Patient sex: F
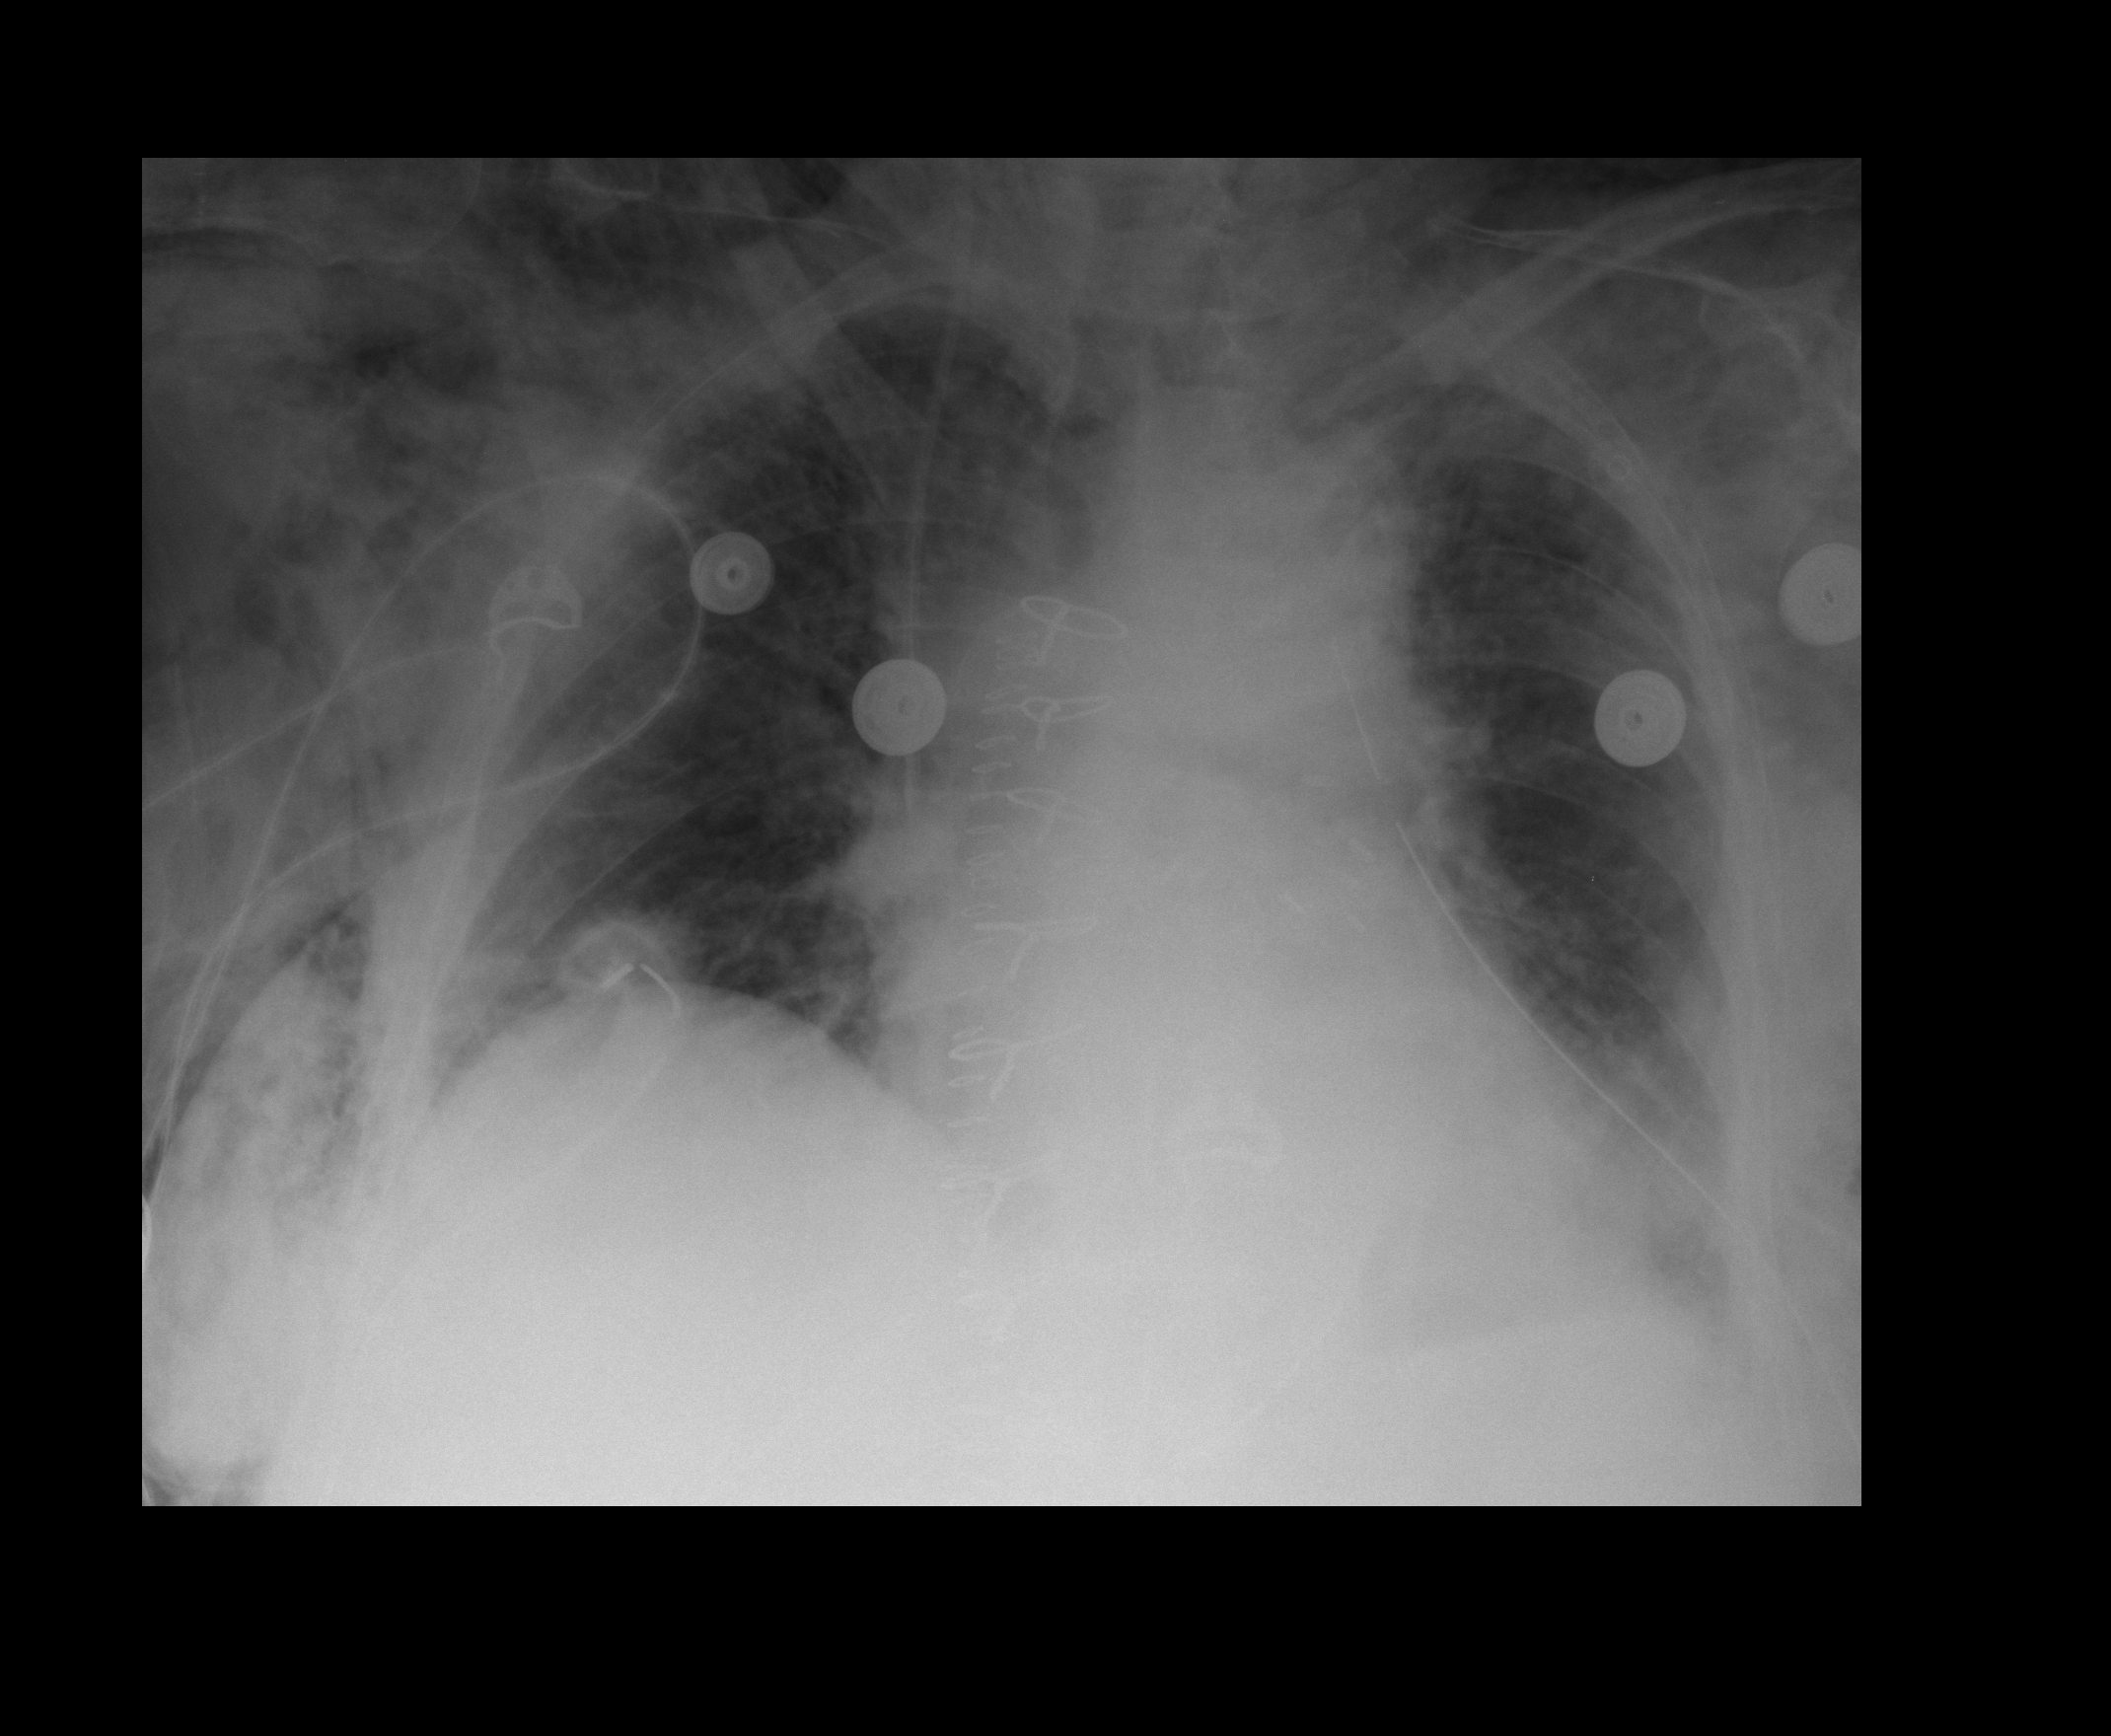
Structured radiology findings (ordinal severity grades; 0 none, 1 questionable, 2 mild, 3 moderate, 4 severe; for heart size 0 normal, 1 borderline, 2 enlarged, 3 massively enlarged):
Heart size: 2
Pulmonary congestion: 2
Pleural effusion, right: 0
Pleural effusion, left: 2
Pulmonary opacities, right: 0
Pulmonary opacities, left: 0
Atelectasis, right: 2
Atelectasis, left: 2